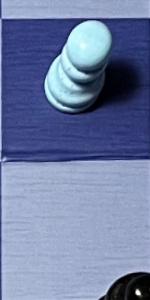
Label: Empty